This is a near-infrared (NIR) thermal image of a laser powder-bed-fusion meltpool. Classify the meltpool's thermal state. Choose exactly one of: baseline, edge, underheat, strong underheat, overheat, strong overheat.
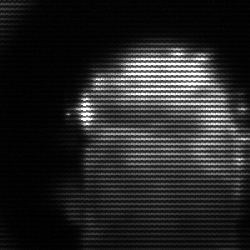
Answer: baseline